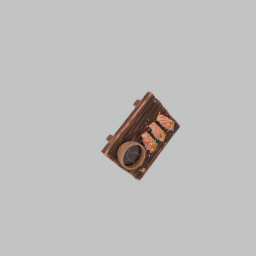
Label: nature